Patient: sex M, age 50
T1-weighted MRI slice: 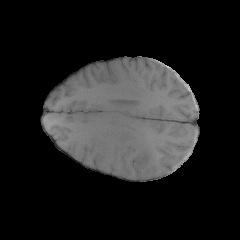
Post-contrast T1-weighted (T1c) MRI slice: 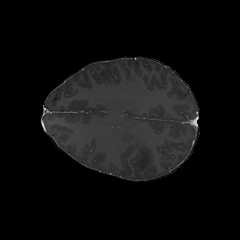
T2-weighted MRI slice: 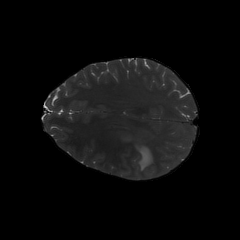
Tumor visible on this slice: yes
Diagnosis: Glioblastoma, IDH-wildtype
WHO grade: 4